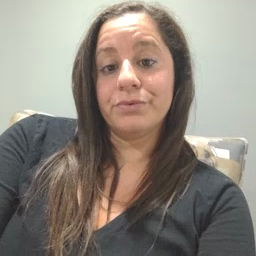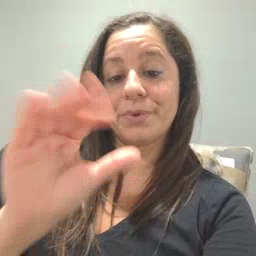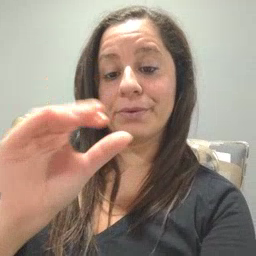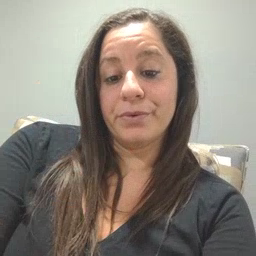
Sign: bye